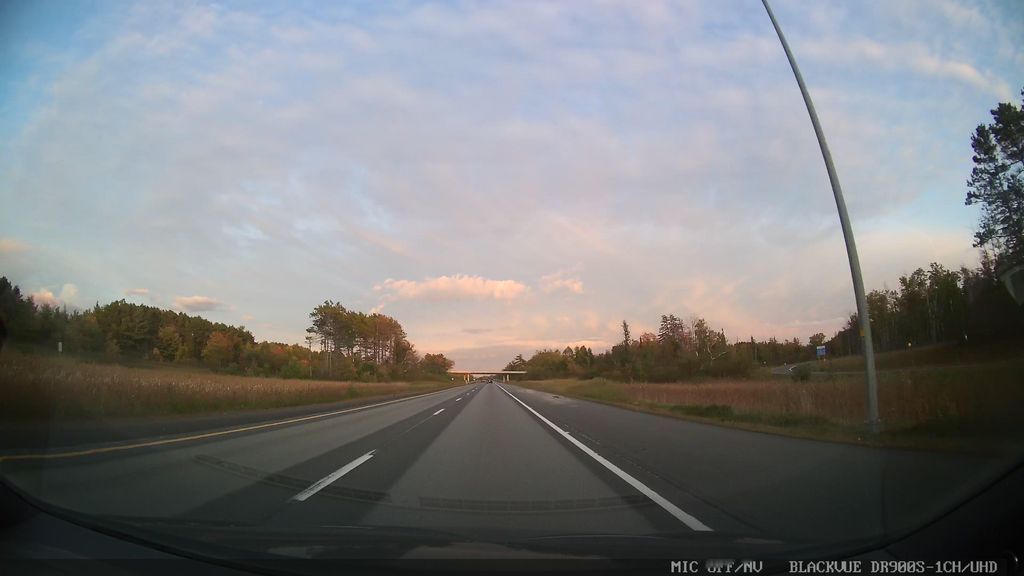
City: ottawa-gatineau